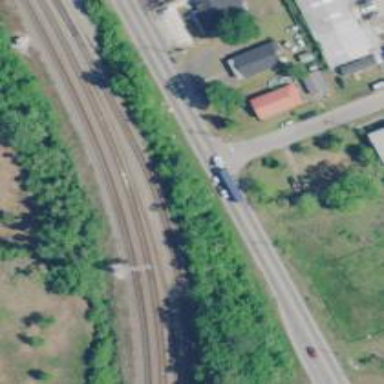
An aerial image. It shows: Railway signal.